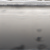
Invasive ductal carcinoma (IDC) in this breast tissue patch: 0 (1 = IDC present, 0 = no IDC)